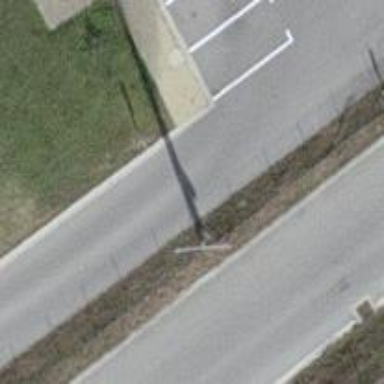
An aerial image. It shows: Concrete power pole.